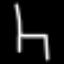
Label: chair